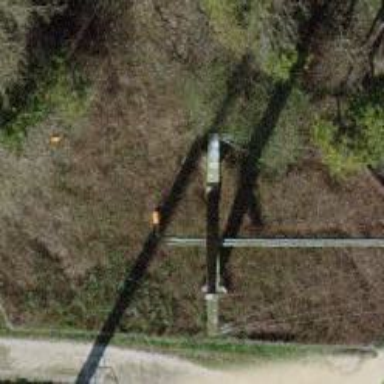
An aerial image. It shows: Pipeline structure is shown.